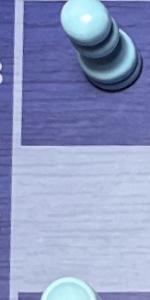
Label: Empty